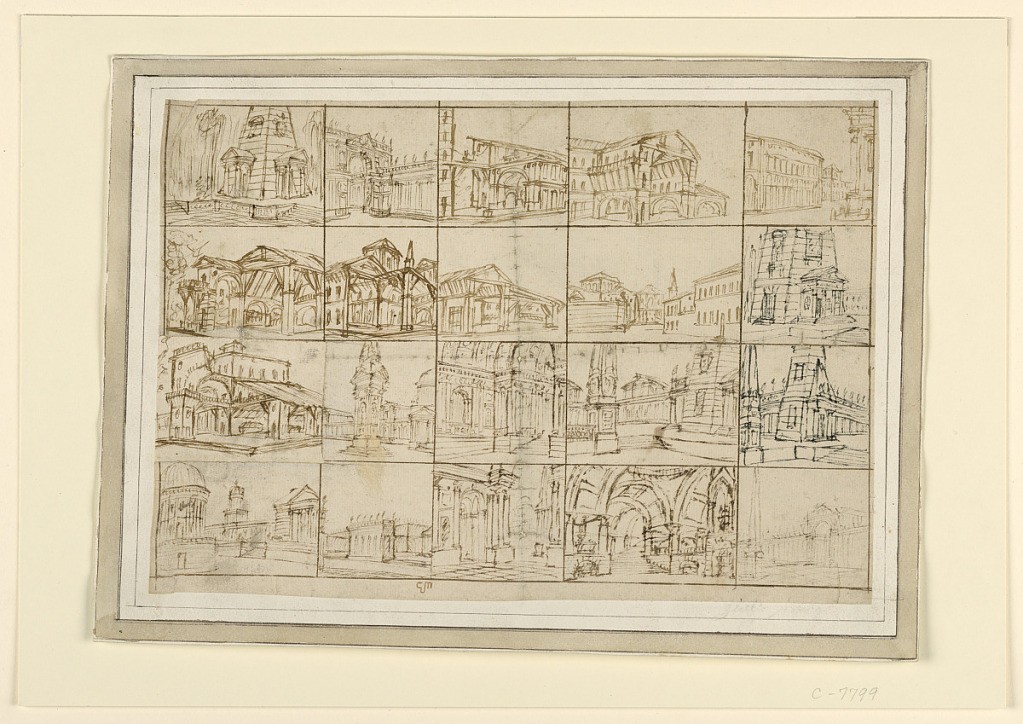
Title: Stage Design: Twenty Different Scenes
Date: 1700–1750
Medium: Pen and bistre, ink on paper
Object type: Drawing
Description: Horizontal rectangle showing twenty drawings of palace scenes.